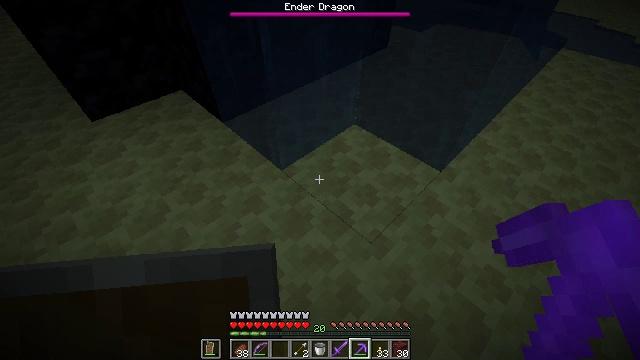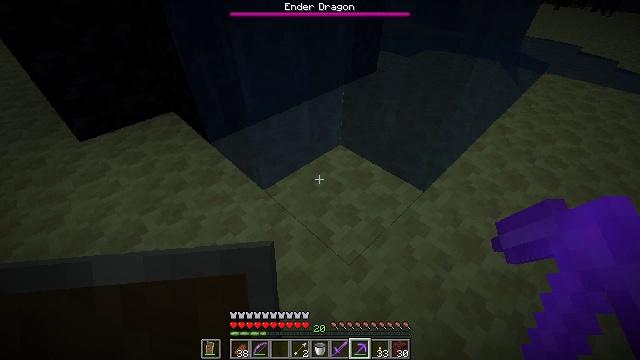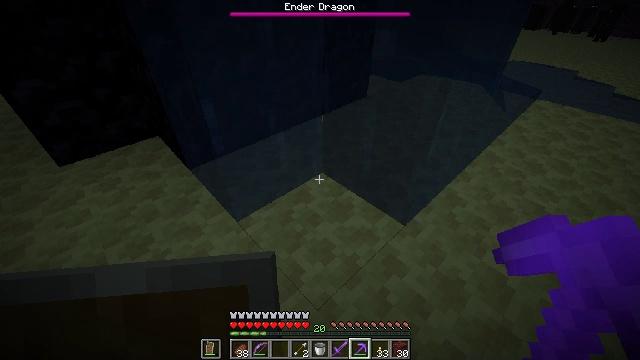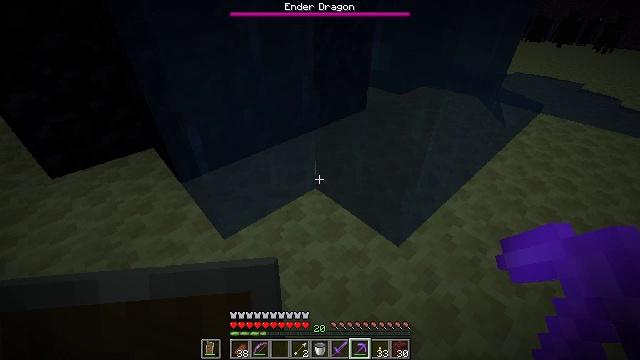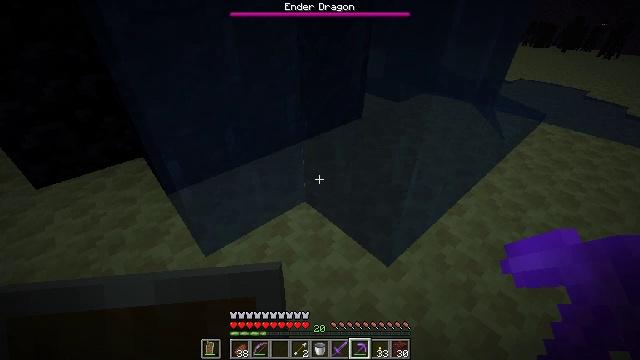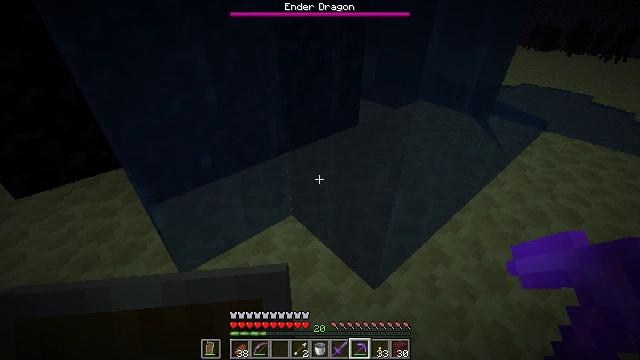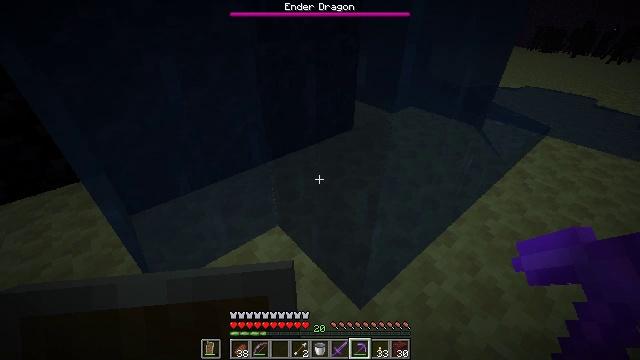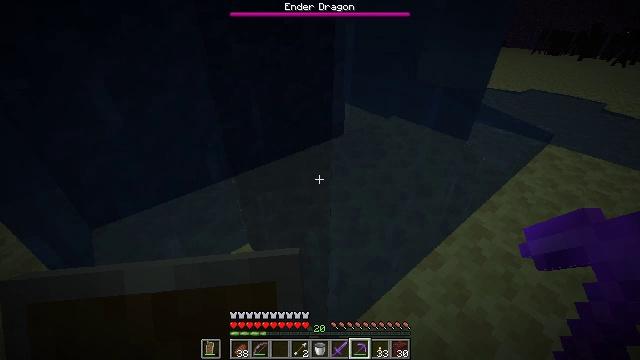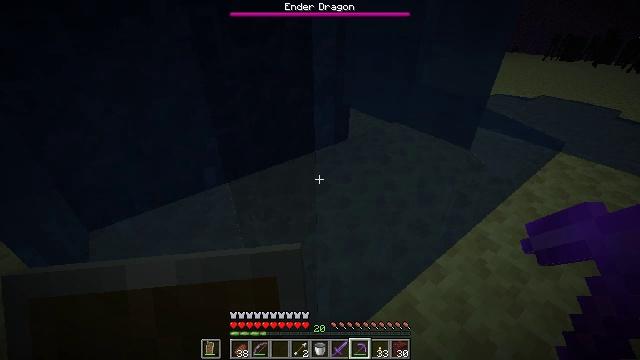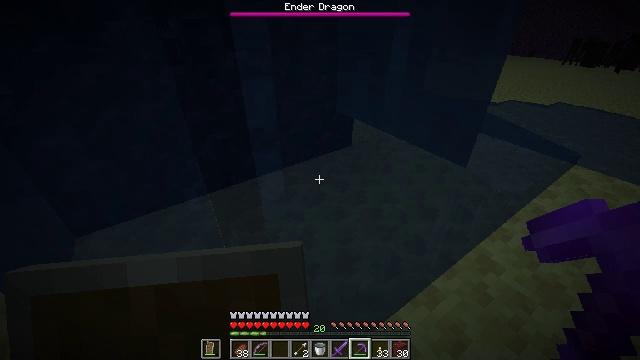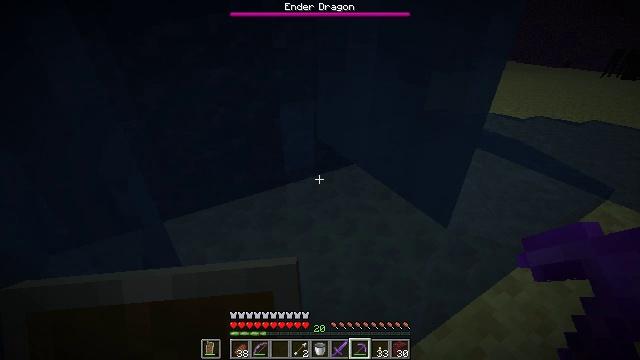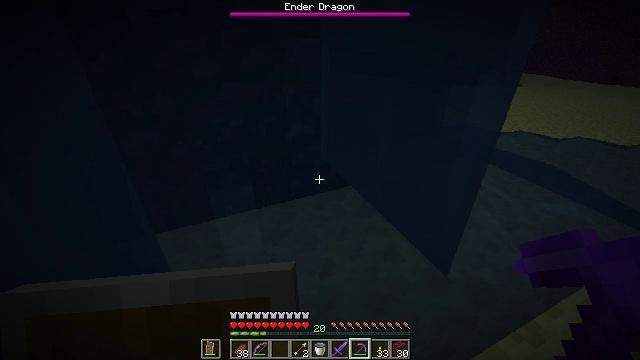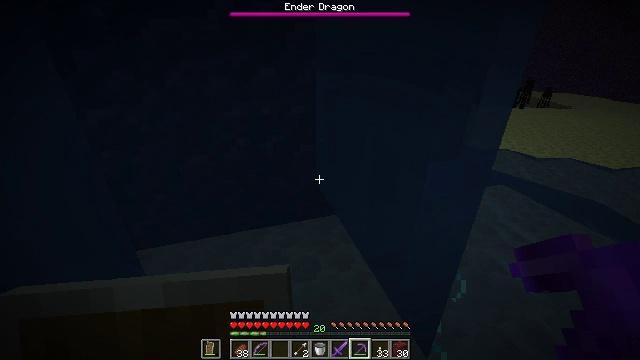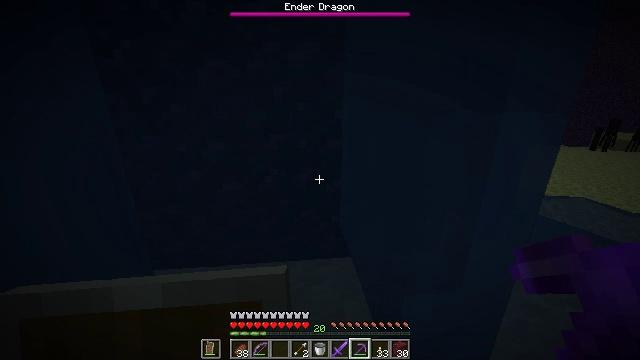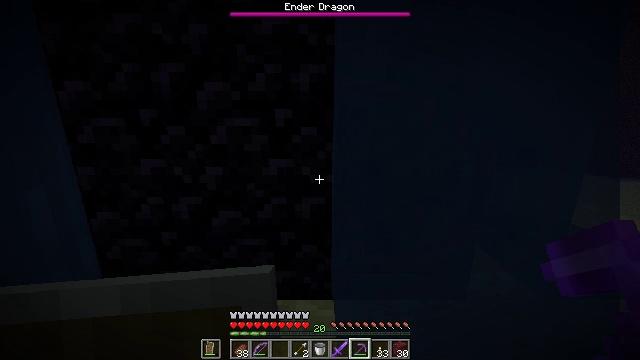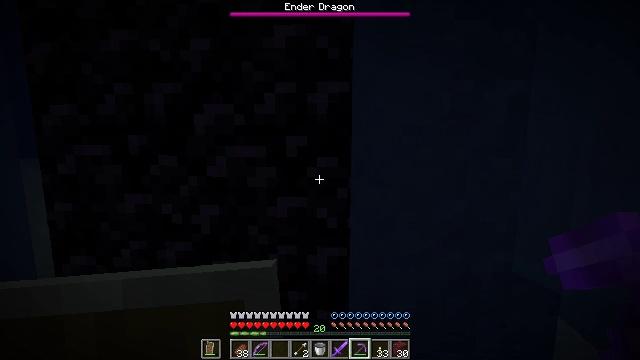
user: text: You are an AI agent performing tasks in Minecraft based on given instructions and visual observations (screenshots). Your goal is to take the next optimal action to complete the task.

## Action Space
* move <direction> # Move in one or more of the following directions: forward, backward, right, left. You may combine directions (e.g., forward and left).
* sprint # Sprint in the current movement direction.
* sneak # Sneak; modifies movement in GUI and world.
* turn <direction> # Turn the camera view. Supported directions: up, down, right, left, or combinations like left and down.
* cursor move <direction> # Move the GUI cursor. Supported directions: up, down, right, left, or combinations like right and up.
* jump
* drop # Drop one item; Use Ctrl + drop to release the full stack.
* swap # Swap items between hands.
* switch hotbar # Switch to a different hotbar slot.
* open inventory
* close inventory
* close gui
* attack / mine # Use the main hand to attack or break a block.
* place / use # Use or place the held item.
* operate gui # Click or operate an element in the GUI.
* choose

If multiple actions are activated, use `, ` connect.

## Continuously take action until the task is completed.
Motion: motion action
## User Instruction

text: Gather iron bars to use them later.
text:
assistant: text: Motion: move forward and move right, turn up
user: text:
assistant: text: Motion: move forward and move right, turn left and up
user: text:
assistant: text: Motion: move forward and move right, turn left and up
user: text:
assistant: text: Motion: move forward and move right
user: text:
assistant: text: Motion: move forward and move right
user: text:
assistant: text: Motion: move forward and move right
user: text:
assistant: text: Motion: move forward and move right, turn left
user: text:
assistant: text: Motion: move forward and move right, turn left
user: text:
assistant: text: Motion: move forward and move right, turn left
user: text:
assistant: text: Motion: move forward and move right, turn left and up
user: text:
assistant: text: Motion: move forward and move right, turn left and up
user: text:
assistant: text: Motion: move forward and move right, turn left and up
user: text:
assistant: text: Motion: move forward, turn left and up, jump
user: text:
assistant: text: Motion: move forward, turn left and up, jump
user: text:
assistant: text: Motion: move forward, turn left and up, jump
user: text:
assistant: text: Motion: move forward, turn left and up, jump
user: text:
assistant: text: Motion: move forward, turn left and up, jump
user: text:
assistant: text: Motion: move forward, turn left and up, jump
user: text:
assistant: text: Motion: move forward, turn left and up, jump
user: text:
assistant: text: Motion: move forward, turn left and up, jump
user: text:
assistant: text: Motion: move forward, turn up, jump
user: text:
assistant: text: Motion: move forward, turn left and up, jump
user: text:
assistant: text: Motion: move forward and move left, turn left and up, jump
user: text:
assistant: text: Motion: move forward and move left, turn up, jump
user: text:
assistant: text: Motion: move forward and move left, turn up, jump
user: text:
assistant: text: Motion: move forward and move left, turn up, jump
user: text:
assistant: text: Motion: move forward and move left, turn up, jump
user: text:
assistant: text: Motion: move forward and move left, turn up, jump
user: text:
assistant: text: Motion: move forward and move left, turn up, jump
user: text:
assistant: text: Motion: move forward and move left, turn right and up, jump